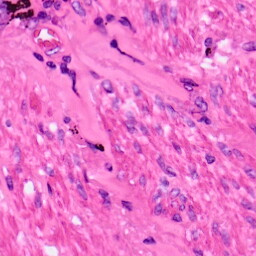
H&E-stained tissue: Lung